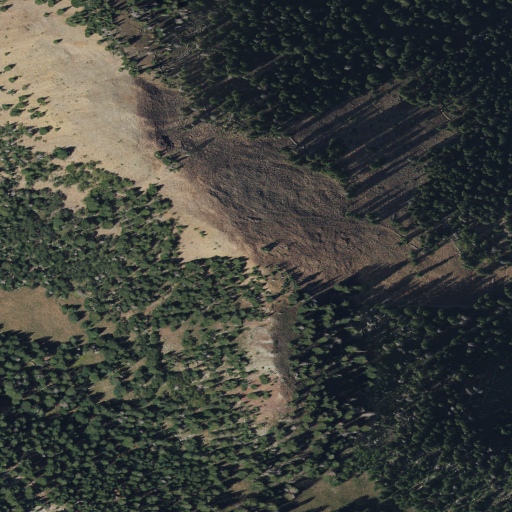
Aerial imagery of mountain in Utah named Horse Mountain containing evergreen forest, shrub, deciduous forest, barren land, and grassland